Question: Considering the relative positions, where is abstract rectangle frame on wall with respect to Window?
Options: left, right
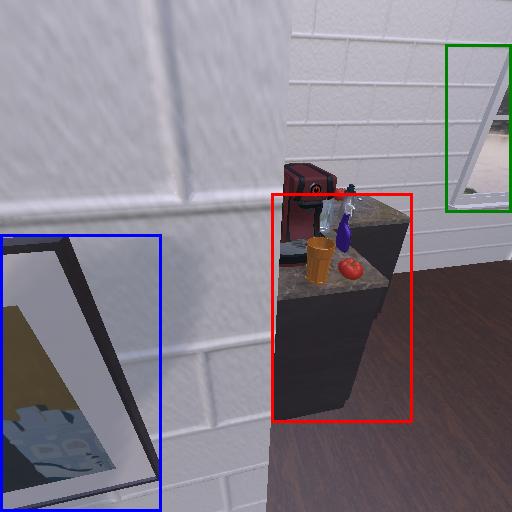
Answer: left